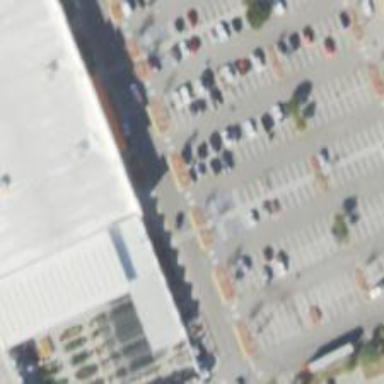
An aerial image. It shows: Parking space.